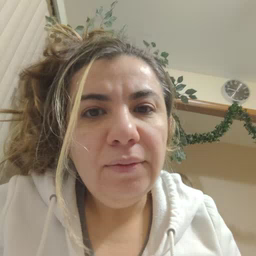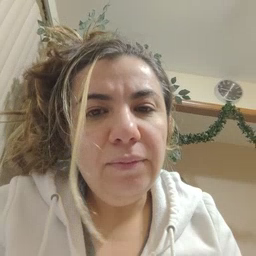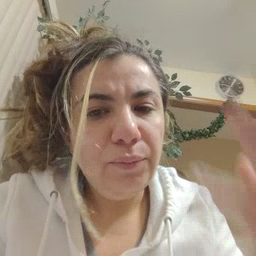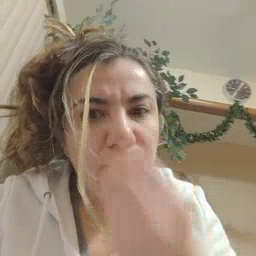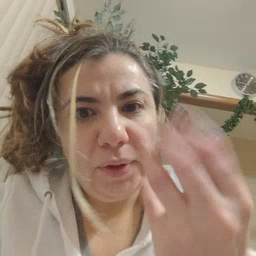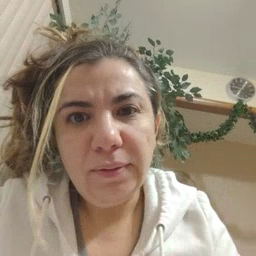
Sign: pretty